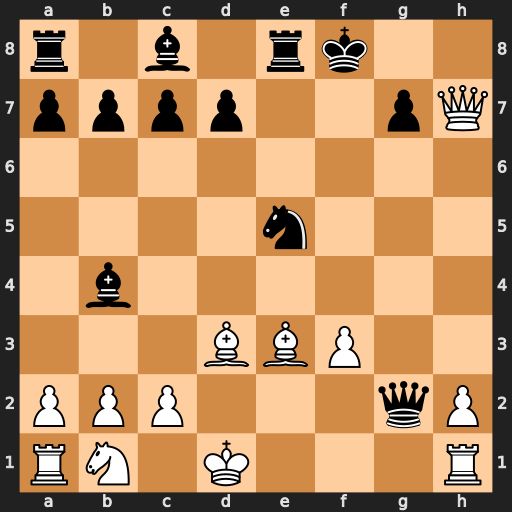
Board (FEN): r1b1rk2/pppp2pQ/8/4n3/1b6/3BBP2/PPP3qP/RN1K3R
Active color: w
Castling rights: -
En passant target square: -
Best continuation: Rg1 Qxg1+ Bxg1